Question: This question is about CSS files which are constructed stylesheets being displayed as constructed stylesheets after editing, which makes the file inaccessible.
, (last reproduced in Chrome 86):
Whenever I'm editing css of My HTML page with Inspect Element, And then I'm closing the inspect element, then if I open that again, all the links that should display the filename (i.e. 'styles.css:1') are replaced with "constructed stylesheet":

This is unexpected because the stylesheet is constructed or mutable. It is not displayed as a "constructed stylesheet" before editing, but is recognized as one afterwards.
Now, the stylesheet no longer appears in the "Sources" and the "Changes" tab, and clicking the "constructed stylesheet" link sends you to the element rather than to the file. Reloading the page fixes the issue, but all CSS changes are lost too.
I Don't want to lose my css changes, it's really annoying for me!
I want to keep editing on the page, but the css file is not opening and it's
constructed stylesheet!
Do you guys know how to fix this problem?
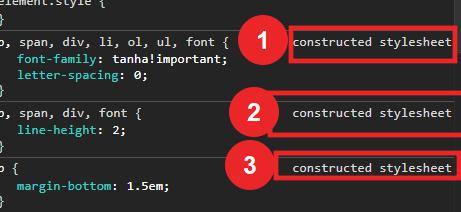
Answer: Do you have in your html or in your css file something like:
'isConstructed' or 'isMutable'
Based on google dev tool doc it is happening because of those headers: <URL>
Try to remove them and you should not have that anymore.
Based on this <URL>;'